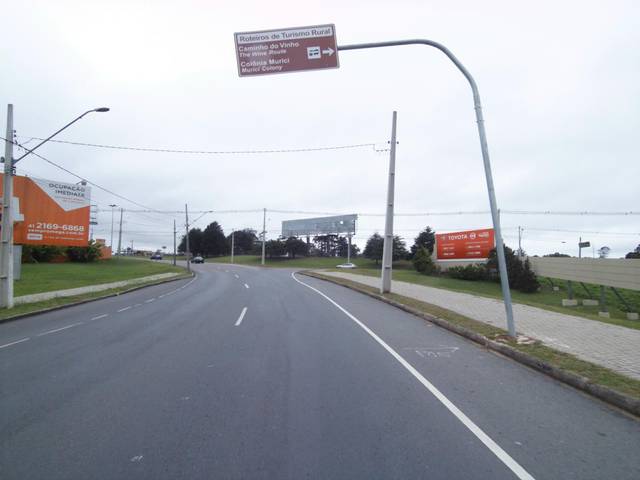
Region: Brazil
Coordinates: -25.538, -49.183